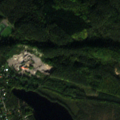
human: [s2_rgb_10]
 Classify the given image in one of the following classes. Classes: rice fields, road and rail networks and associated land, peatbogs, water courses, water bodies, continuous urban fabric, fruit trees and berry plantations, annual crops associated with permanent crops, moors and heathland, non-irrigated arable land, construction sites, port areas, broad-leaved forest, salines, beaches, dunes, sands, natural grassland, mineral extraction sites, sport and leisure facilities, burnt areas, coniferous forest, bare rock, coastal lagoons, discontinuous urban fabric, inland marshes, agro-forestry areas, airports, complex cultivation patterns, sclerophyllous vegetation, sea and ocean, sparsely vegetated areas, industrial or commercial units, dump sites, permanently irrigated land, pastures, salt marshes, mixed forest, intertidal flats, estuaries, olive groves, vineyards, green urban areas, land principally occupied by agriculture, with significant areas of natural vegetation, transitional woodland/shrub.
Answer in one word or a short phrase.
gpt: discontinuous urban fabric, mineral extraction sites, coniferous forest, mixed forest, water bodies